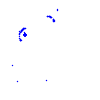
Particle: proton